Question: In my application for mac I want to pick or import contacts from the address book list. I watched many post but are only for iOS. I know that in iOS you can display the contact list like this:
'''
_addressBookController = [[ABPeoplePickerNavigationController alloc] init];
[_addressBookController setPeoplePickerDelegate:self];
[self presentViewController:_addressBookController animated:YES completion:nil];
'''

How can I do this for mac?
Need help please. Thanks in advance.
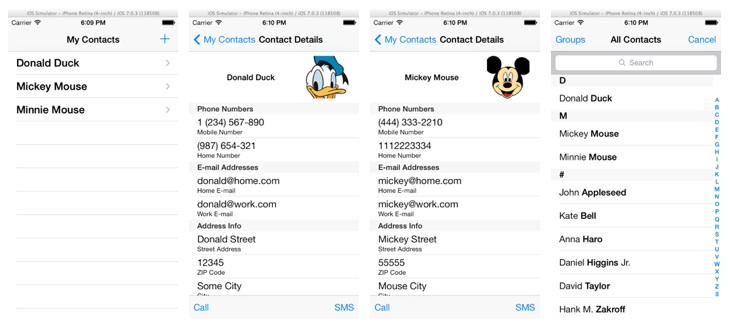
Answer: It is built right into Interface Builder -- the class is ABPeoplePickerView which can be dragged into your xib like any other.
<URL>